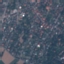
Land use / land cover: Residential